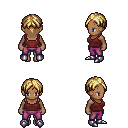
a pixel art fantasy rpg character, female body template, human, dark skin, maroon pirate shirt, magenta pants, blonde parted hairstyle, metal boots, four views (front, back, left, right), 2x2 character sprite sheet, small pixel art, hard edges, no anti-aliasing